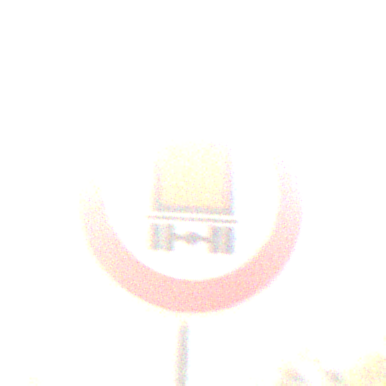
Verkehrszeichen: VerbotKennzeichnungspflichtigeKraftfahrzeugeGefaehrlicheGueter
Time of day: SunriseSunset
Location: Outdoor (Nature)
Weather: Clear
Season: NotSpecified
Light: Natural